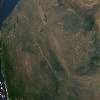
Label: land